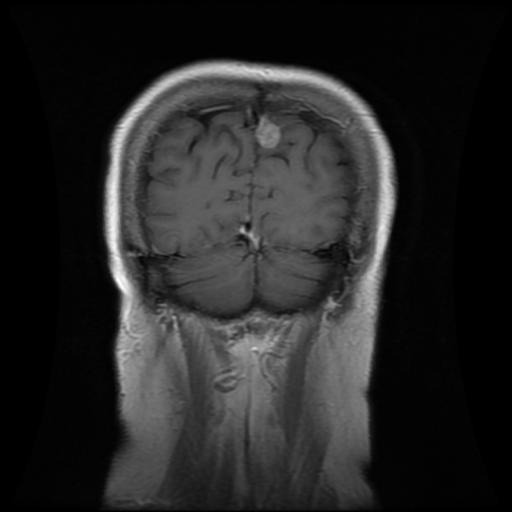
Label: meningioma